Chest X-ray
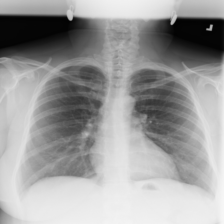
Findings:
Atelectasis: negative
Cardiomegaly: negative
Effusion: negative
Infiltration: negative
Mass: negative
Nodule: negative
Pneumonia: negative
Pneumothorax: negative
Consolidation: negative
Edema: negative
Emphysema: negative
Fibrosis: negative
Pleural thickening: negative
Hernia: negative